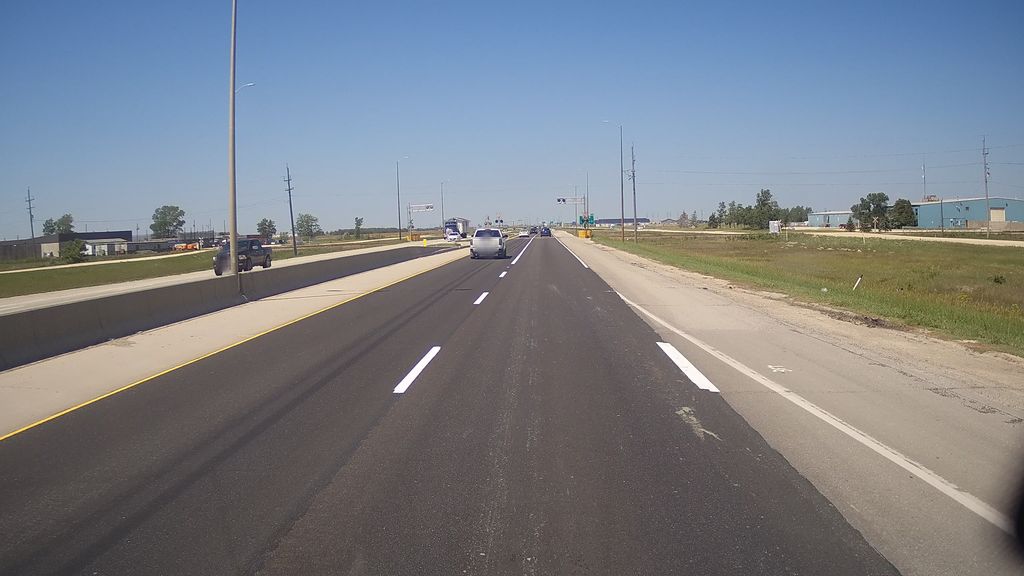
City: winnipeg